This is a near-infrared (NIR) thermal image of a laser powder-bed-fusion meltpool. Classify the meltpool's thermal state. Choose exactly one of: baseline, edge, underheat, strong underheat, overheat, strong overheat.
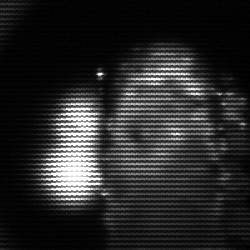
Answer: strong underheat